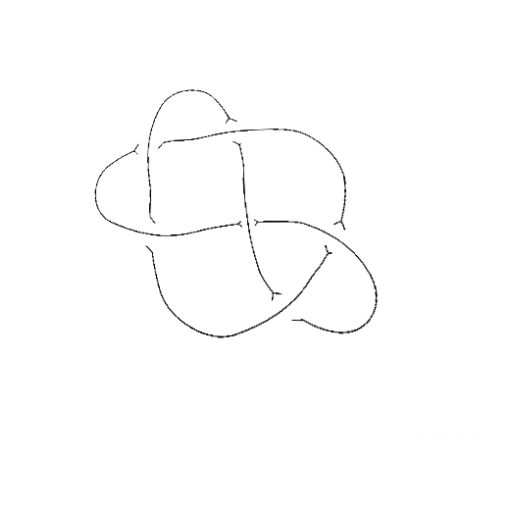
Crossing number: 6